Question:
What I did so far is to make the corners as if it had the same color with the container and then cover the unneeded area with the "fake" square rotated by 45 deg.
I don't like that much the result, especially the bottom right corner and I can't thing another way to do it. What is the best way to achieve it ? Is it possible to be done with gradients ?
First Step : <URL>
Final : <URL>
'''
.chamfered-box{
width: 100%;
position: relative;
background: white;
border: 1px solid #149E4B;
}
.chamfered-box::before, .chamfered-box::after{
width: 0px;
height: 0px;
background: #fff;
content: '';
position: absolute;
bottom: 0;
}
.chamfered-box::after{
right: -1px;
bottom: -1px;
border-top: 10px solid #149E4B;
border-right: 10px solid white;
border-left: 10px solid #149E4B;
border-bottom: 10px solid white;
}
.chamfered-box::before{
left: -1px;
top: -1px;
border-top: 10px solid #149E4B;
border-right: 10px solid white;
border-left: 10px solid #149E4B;
border-bottom: 10px solid white;
}
.ch-top, .ch-bottom{position: absolute;z-index: 5;}
.ch-top{
top: -16px;
left: -18px;
width: 30px;
height: 30px;
background: white;
-webkit-transform: rotate(45deg);
}
.ch-bottom{
bottom: 5px;
right: 6px;
width: 28px;
height: 28px;
background: white;
-webkit-transform: rotate(45deg);
}
.ch-content{
padding: 20px;
}
'''
'''
<div class="chamfered-box">
<div class="ch-top"></div>
<div class="ch-bottom"></div>
<div class="ch-content">The text</div>
</div>
'''
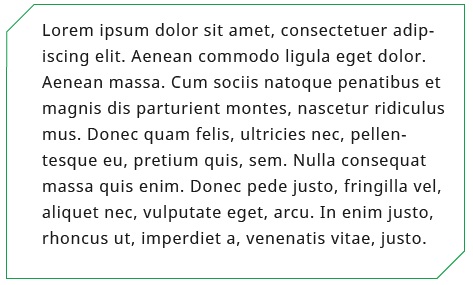
Answer: You may use the pseudo element and rotate them on top(over) of the container with a little difference from your method.
Draw an inset shadow instead a border to your container.
Draw squares with a white background (as container) with borders.
Rotate the square and hide part of them overflowing from container.
<URL>
---
'''
.chamfered-box{
margin:1em auto;
width: 440px;
padding:5px;
position: relative;
overflow:hidden;
background: white;
box-shadow: inset 0 0 0 1px #149E4B;
}
.chamfered-box::before, .chamfered-box::after{
width: 20px;
height: 20px;
background: #fff;
content: '';
position: absolute;
bottom: 0;
border: 1px solid #149E4B;
transform:rotate(45deg);
}
.chamfered-box::after{
right: -11px;
bottom: -11px;
}
.chamfered-box::before{
left: -11px;
top: -11px;
}
'''